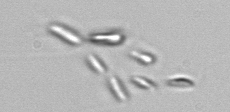
Label: Dinobryon